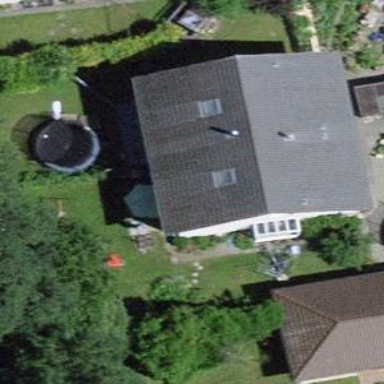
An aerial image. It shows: Residential building with gabled roof oriented across.